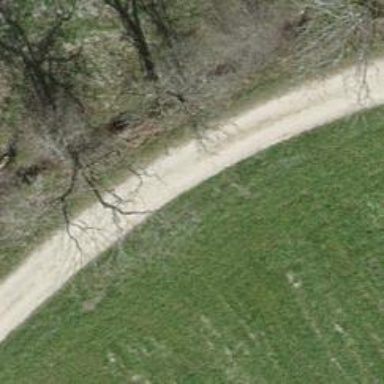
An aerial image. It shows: Unpaved track with grade2 track type.